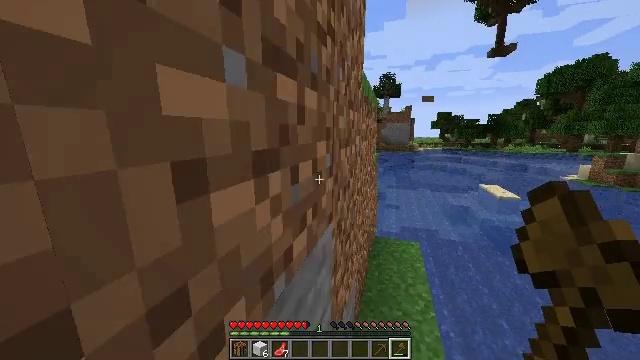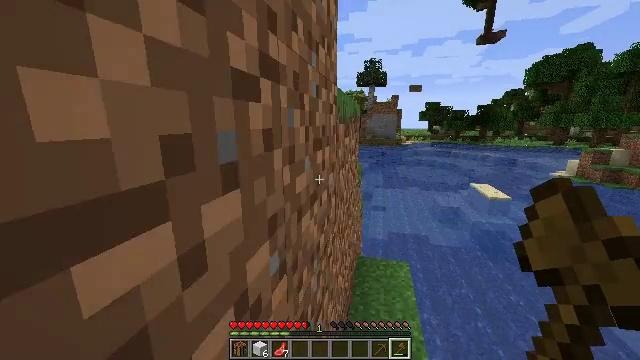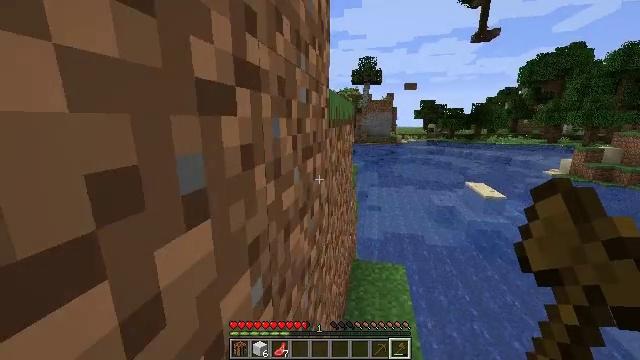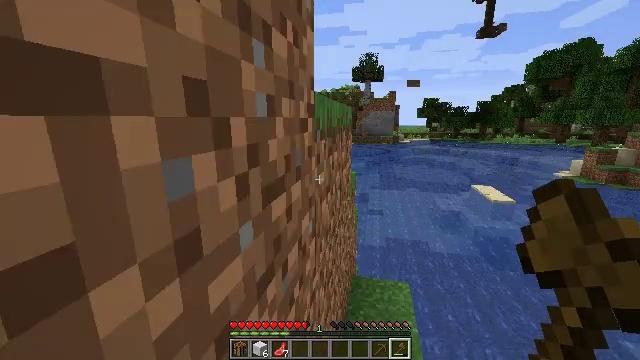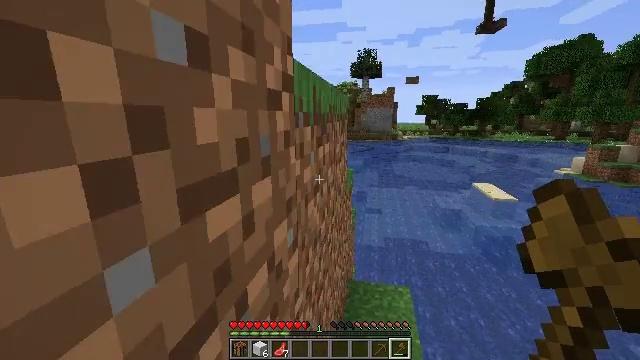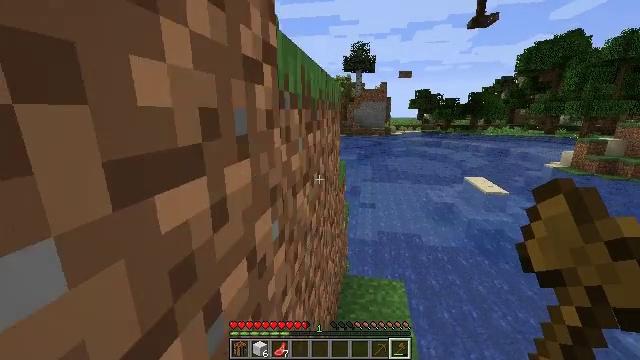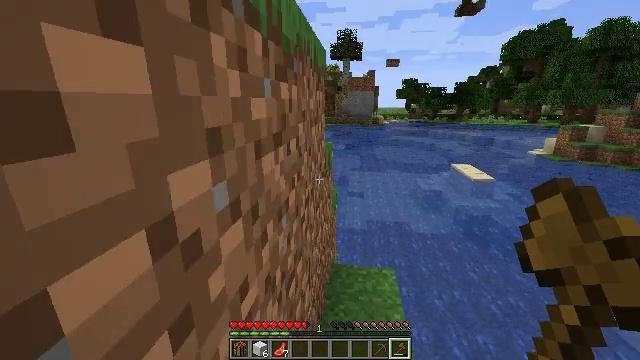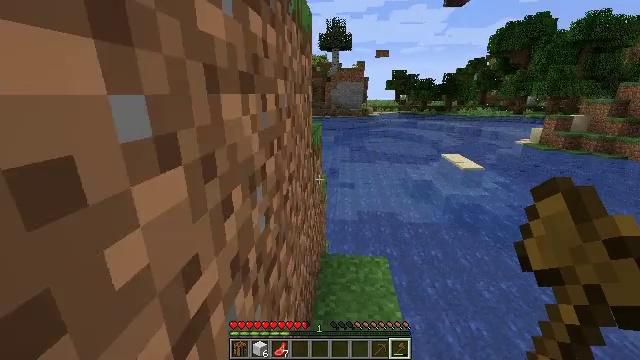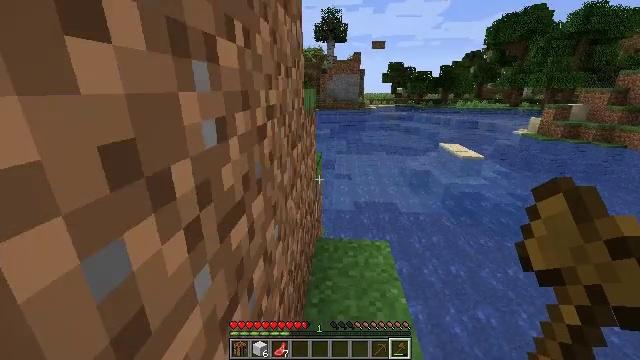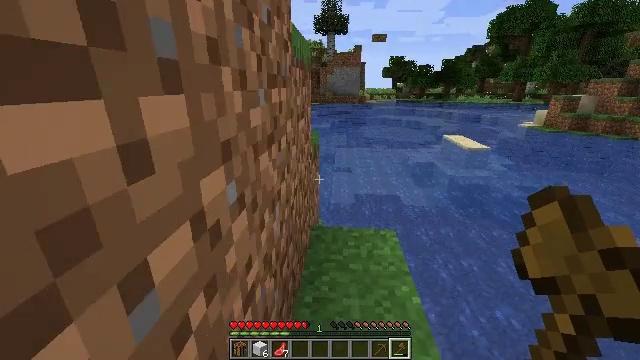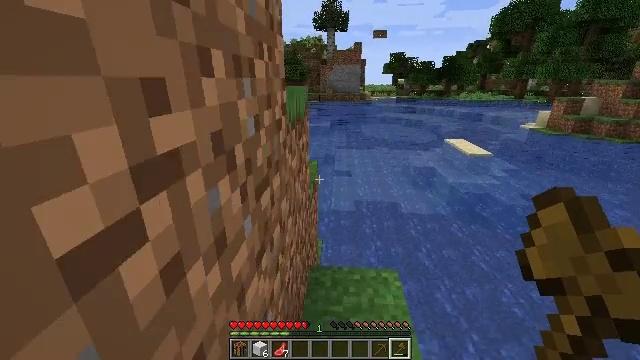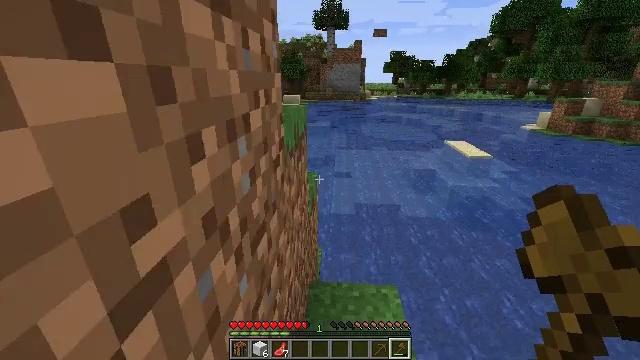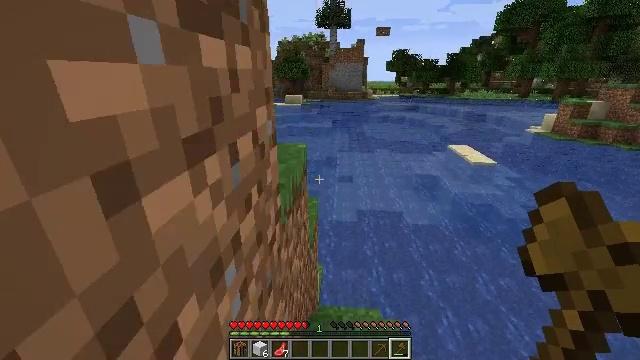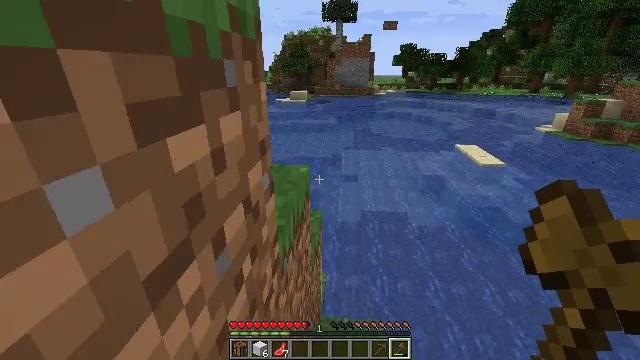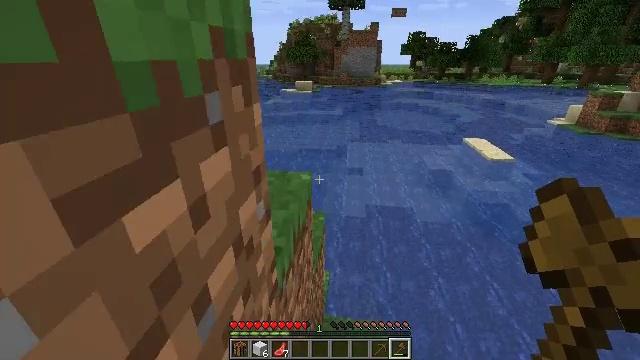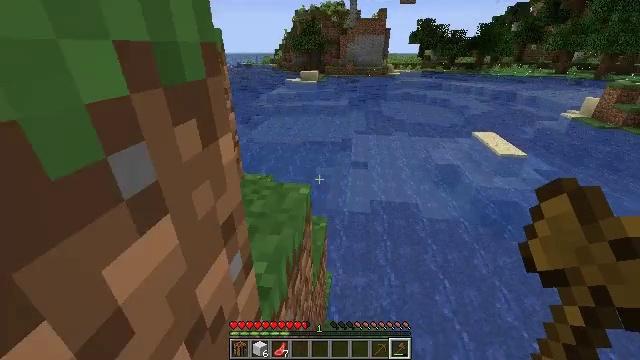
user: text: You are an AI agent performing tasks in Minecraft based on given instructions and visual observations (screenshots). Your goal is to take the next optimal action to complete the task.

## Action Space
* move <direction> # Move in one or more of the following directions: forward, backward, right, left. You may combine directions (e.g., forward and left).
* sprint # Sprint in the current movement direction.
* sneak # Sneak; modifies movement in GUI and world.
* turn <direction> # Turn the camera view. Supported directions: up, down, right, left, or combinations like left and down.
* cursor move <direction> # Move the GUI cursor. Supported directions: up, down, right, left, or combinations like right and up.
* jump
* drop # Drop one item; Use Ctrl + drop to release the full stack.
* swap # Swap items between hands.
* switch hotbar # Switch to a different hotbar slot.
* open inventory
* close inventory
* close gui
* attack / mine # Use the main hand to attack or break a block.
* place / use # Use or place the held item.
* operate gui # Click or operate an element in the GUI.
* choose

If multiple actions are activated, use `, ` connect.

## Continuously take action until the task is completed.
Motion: motion action
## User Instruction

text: Dive and mine the kelp.
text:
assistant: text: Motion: move forward, sprint, turn right and down, jump
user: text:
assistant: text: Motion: move forward, sprint, turn right, jump
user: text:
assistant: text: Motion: move forward, sprint, jump
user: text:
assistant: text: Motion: move forward, jump
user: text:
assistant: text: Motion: move forward, turn right and down, jump
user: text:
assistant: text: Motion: move forward, turn right and down, jump
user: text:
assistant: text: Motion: move forward, turn right and down, jump
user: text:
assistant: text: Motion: move forward, turn down, jump
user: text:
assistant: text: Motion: move forward, jump
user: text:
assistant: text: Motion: move forward, turn down, jump
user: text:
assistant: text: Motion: move forward, sprint, jump
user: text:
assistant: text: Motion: move forward, sprint, jump
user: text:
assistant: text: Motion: move forward, sprint, turn left and down, jump
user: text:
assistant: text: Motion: move forward, turn left and down, jump
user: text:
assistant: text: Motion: move forward, turn left and down, jump
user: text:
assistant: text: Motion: move forward, turn left and down, jump
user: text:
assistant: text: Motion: move forward, turn left and down, jump
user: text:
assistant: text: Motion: move forward, turn left, jump
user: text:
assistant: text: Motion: move forward, turn left, jump
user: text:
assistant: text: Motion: move forward, sprint, turn left, jump
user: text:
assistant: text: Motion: move forward, sprint, turn left, jump
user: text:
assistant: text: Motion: move forward, sprint, turn left and up, jump
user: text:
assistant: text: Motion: move forward, sprint, turn left and up, jump
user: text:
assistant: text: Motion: move forward, turn left and up, jump
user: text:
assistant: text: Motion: move forward, turn left and up, jump
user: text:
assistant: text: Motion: move forward, turn left and up, jump
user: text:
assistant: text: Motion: move forward, turn left and up, jump
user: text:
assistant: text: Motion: move forward, jump
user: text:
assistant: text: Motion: move forward, jump
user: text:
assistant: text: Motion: move forward, jump